Aerial crown-view tile of a tropical tree (Barro Colorado Island, Panama), acquired 20240716:
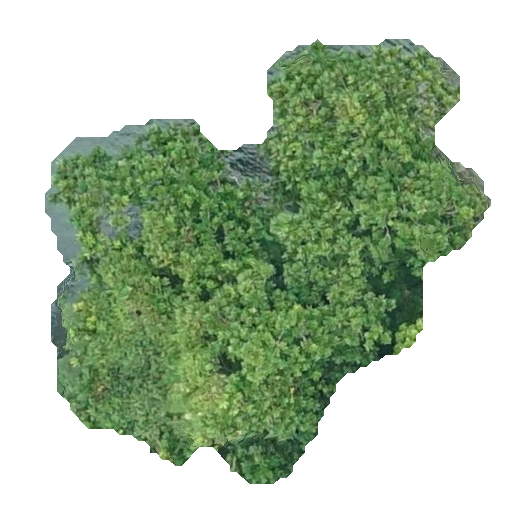
Species: Anacardium excelsum
GBIF accepted scientific name: Anacardium excelsum
Crown area: 198.469 m²